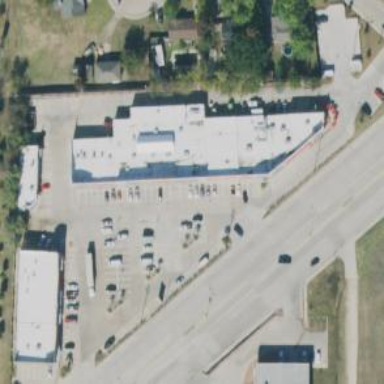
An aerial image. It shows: Retail area.